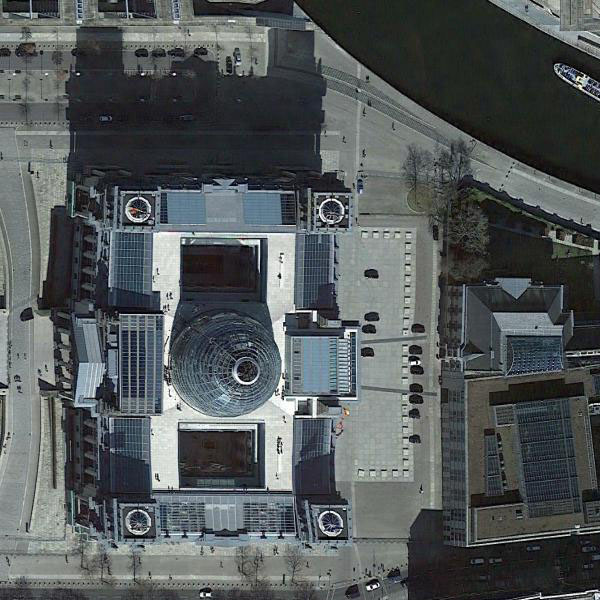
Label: Church